Interaction volume radius: 5 \u00c5
Interaction volume height: 10 \u00c5
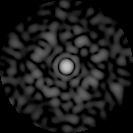
Disorder parameter: 0.8585